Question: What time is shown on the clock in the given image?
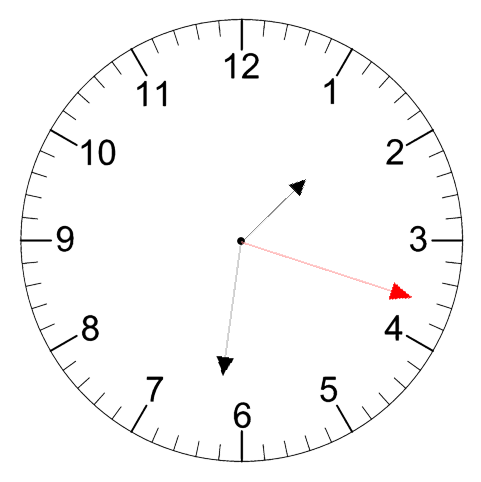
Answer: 01:31:18